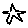
Label: star